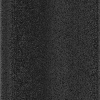
Atmospheric dust classification: dusty